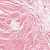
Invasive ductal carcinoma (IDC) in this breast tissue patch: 0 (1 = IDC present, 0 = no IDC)